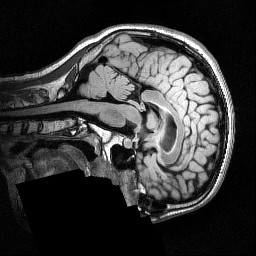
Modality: FLAIR
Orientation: sagittal
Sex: male
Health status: ill
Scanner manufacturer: siemens
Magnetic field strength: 3 T
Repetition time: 7 s
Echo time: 0.372 s